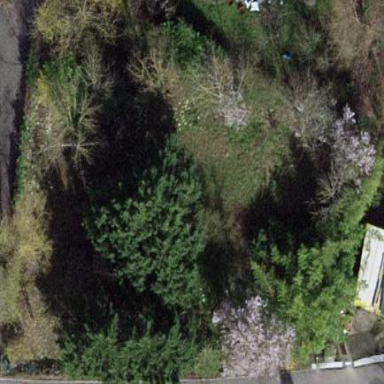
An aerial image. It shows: Garden enclosed by fence.